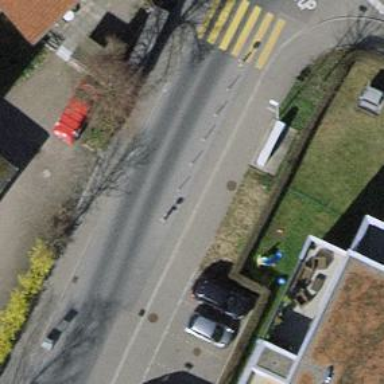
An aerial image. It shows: Chicane for traffic calming.